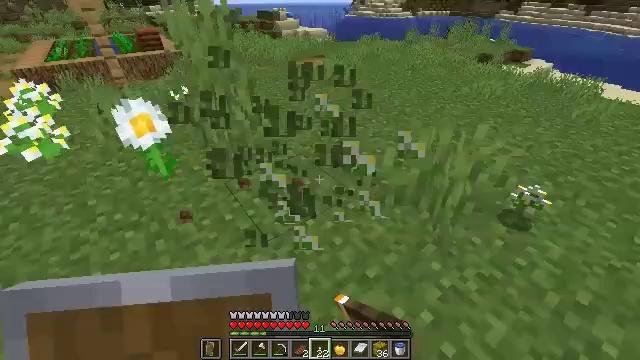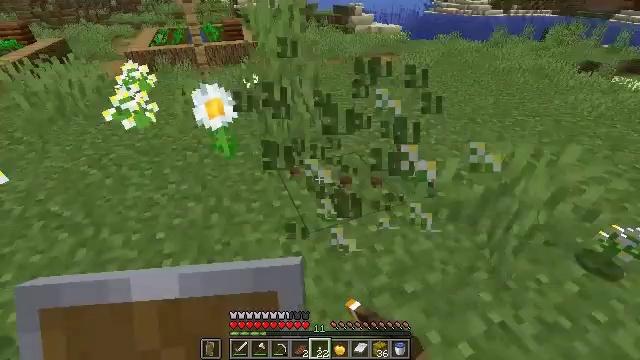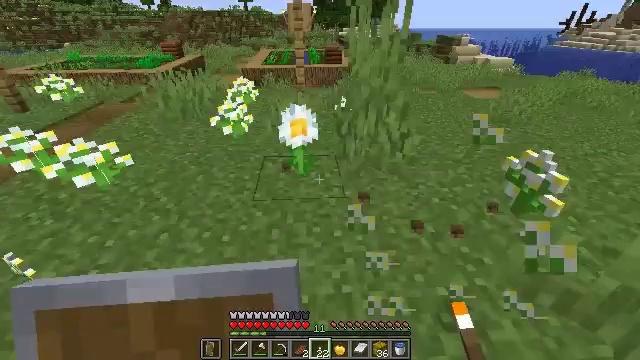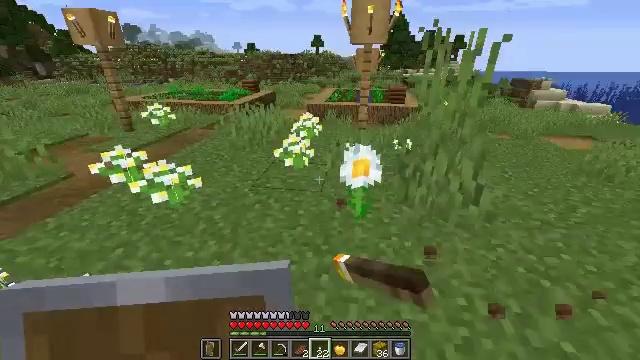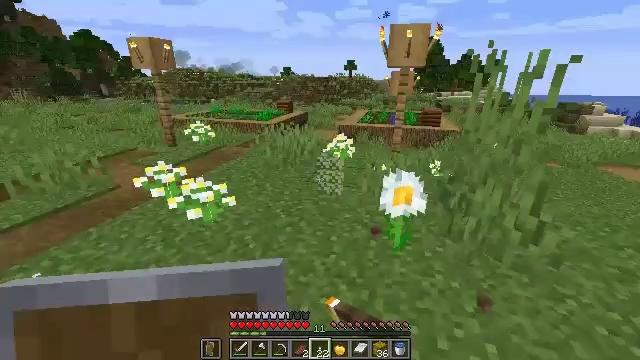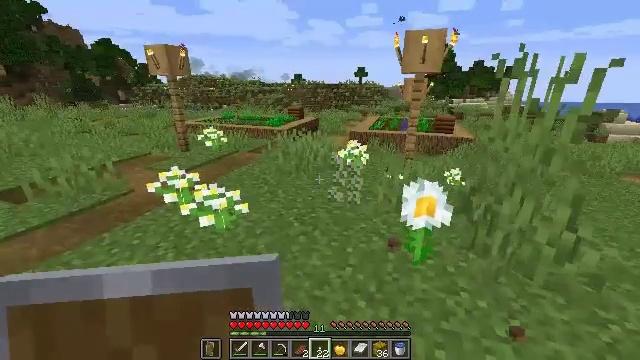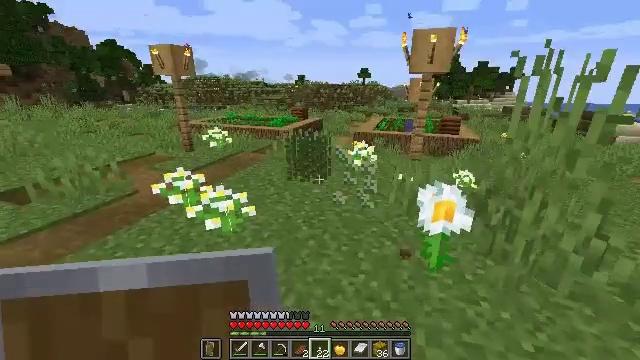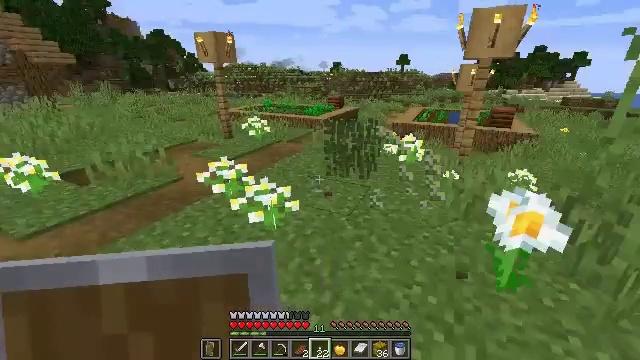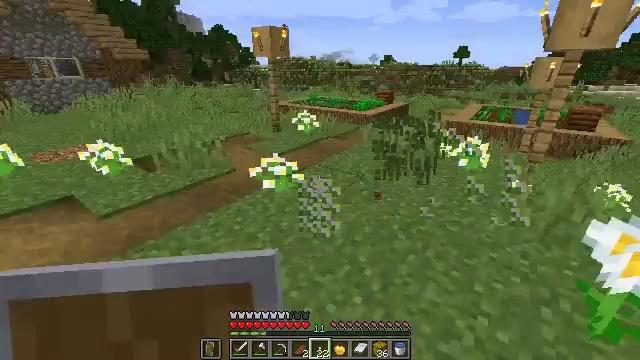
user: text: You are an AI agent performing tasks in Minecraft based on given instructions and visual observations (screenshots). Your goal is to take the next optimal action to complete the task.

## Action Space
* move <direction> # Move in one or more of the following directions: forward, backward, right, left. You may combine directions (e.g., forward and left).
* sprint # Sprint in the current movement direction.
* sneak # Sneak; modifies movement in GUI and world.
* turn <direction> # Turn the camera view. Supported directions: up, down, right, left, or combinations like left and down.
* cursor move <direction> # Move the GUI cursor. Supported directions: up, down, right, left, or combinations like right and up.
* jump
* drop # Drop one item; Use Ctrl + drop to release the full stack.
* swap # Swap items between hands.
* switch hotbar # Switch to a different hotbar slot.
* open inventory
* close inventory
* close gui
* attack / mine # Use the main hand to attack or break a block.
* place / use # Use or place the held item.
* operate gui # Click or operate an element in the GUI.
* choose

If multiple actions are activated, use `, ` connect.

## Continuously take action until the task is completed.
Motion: motion action
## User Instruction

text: Break the azure bluet to pick it up.
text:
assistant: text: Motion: move forward and move left, turn left, attack / mine
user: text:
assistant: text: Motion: move forward and move left, turn left and up, attack / mine
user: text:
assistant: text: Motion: move forward and move left, turn left and up, attack / mine
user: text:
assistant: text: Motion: move forward and move left, turn left and up, attack / mine
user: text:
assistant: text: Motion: move forward and move left, turn left and up, attack / mine
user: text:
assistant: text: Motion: move forward and move left, attack / mine
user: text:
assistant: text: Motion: move forward and move left, turn left and down, attack / mine
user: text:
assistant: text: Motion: move forward and move left, turn left and down, attack / mine
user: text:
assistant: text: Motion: attack / mine